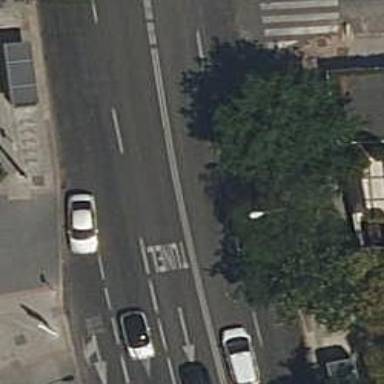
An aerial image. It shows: Pedestrian road.